Aerial crown-view tile of a tropical tree (Barro Colorado Island, Panama), acquired 20240918:
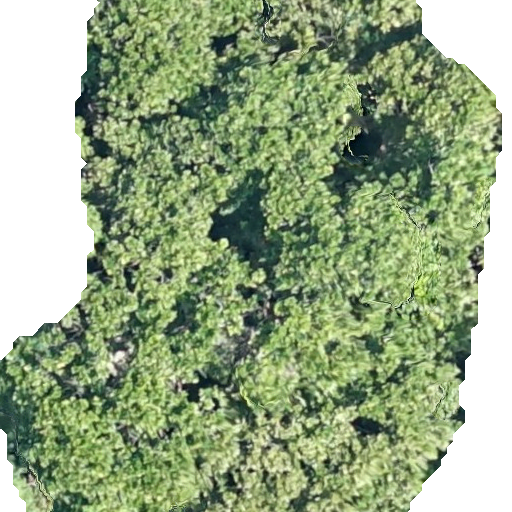
Species: Anacardium excelsum
GBIF accepted scientific name: Anacardium excelsum
Crown area: 389.649 m²